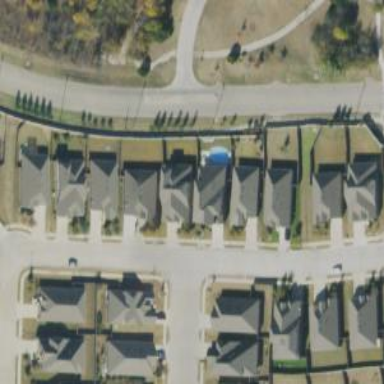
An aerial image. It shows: Residential road.